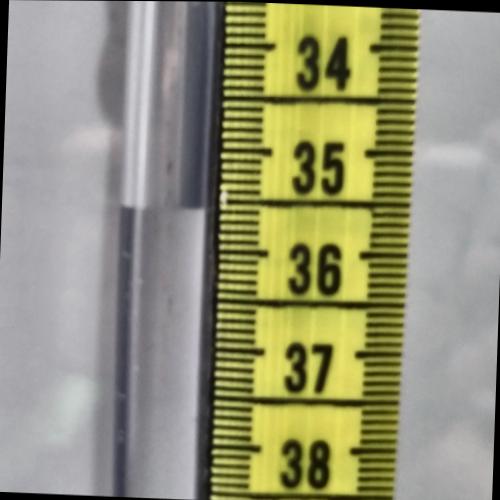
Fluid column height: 35.6 cm